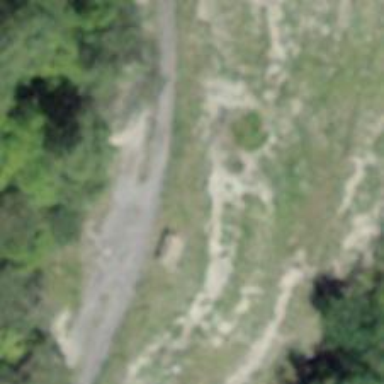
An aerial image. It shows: Brown bench in the vicinity.